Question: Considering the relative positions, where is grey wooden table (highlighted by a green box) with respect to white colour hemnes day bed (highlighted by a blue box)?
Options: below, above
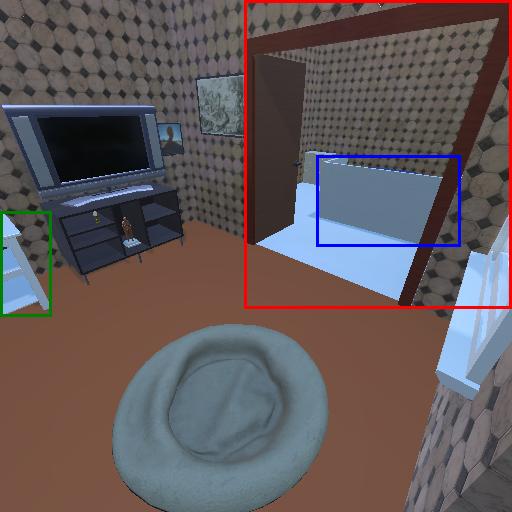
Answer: below